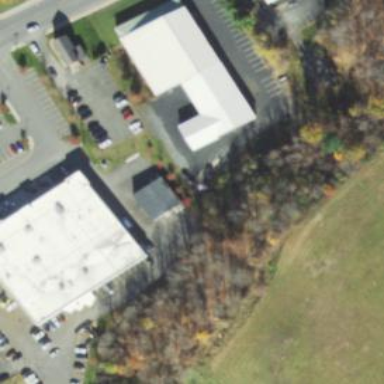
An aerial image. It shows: Car shop building.